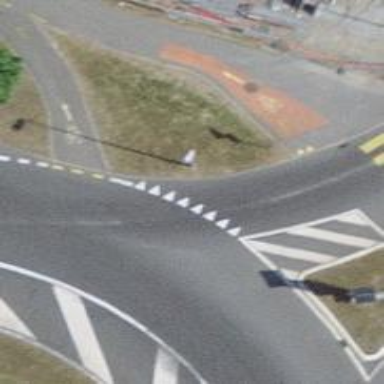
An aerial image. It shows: Road with "give way" sign.